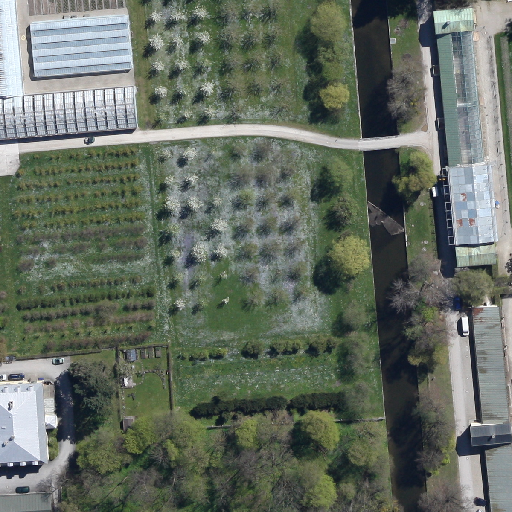
Referring expression: road